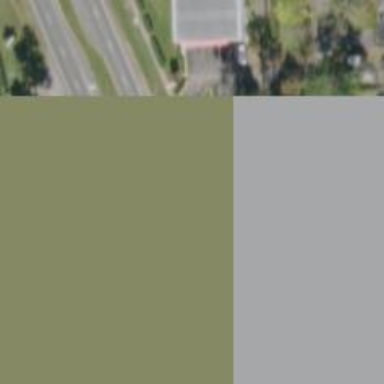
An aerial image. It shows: Unmarked crossing on the road.